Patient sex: M
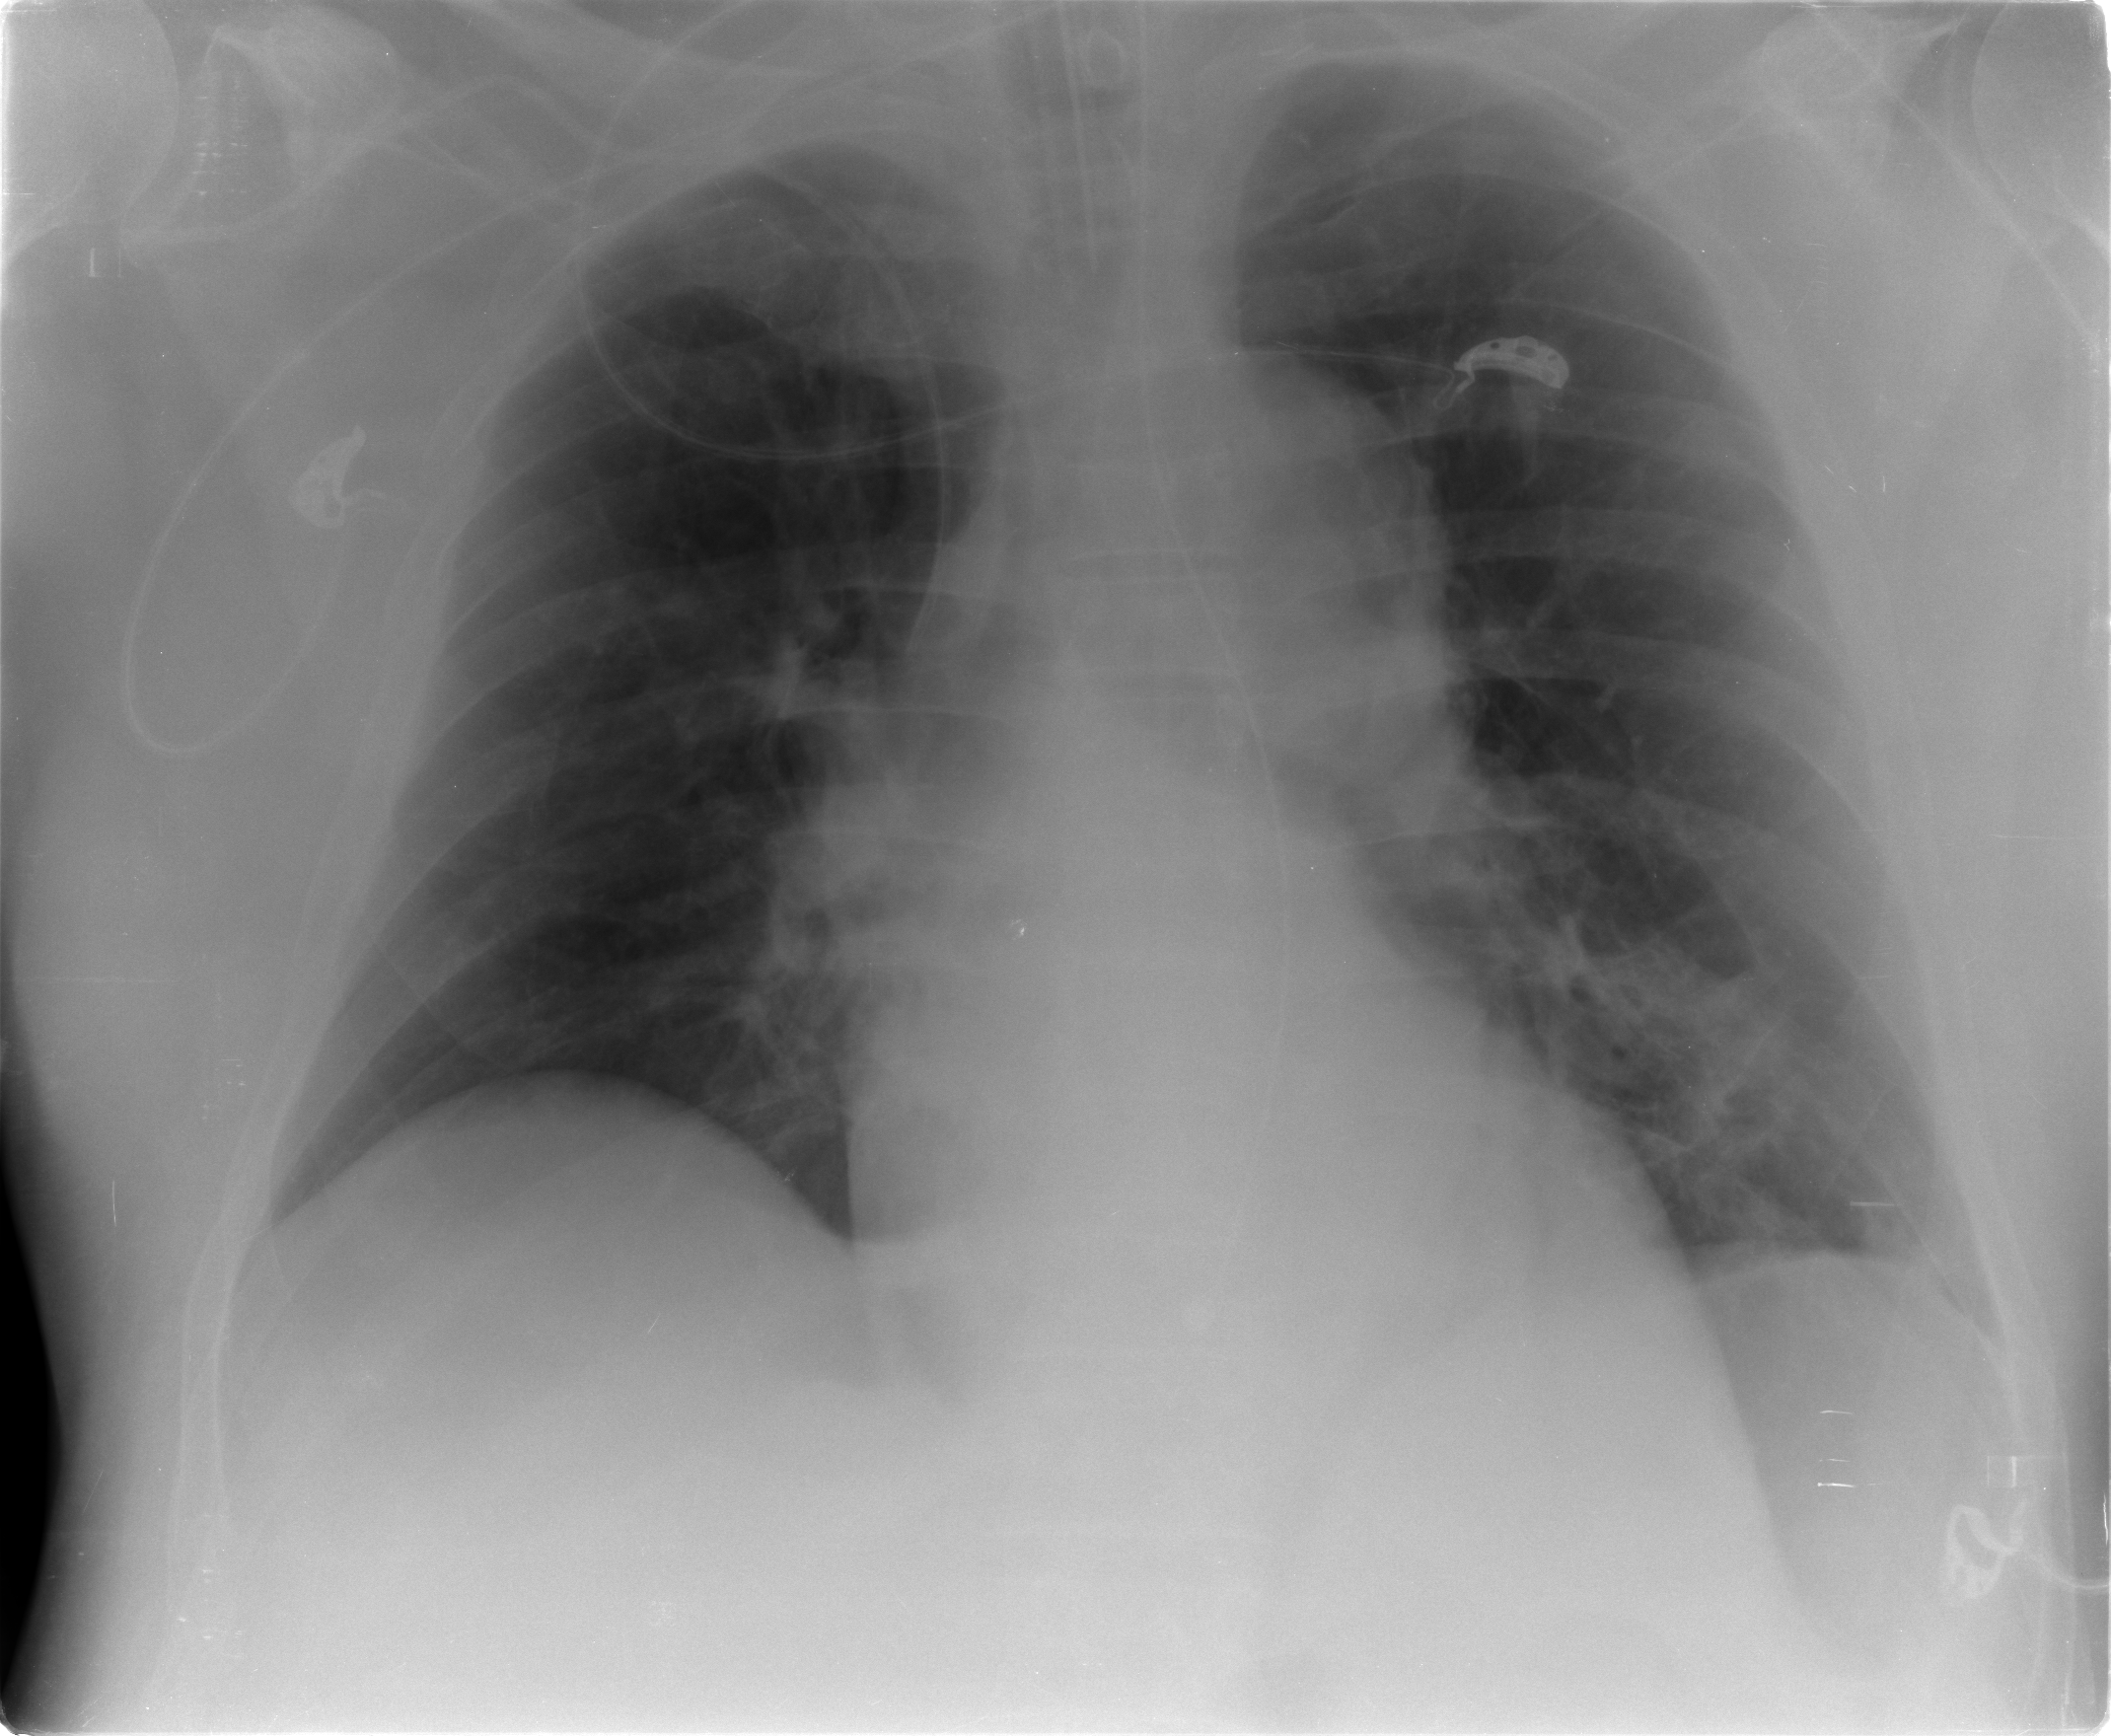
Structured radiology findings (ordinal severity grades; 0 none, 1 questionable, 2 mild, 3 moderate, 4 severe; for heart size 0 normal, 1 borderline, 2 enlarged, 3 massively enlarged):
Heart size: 2
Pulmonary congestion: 0
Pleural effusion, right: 0
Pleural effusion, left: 0
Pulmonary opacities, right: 0
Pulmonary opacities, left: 0
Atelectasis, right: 0
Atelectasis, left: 2